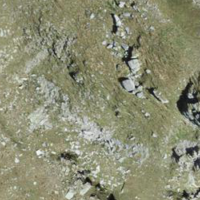
EUNIS habitat code: 31
Species observed at this site:
Sedum alpestre